Interaction volume radius: 5 \u00c5
Interaction volume height: 30 \u00c5
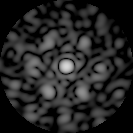
Disorder parameter: 0.6511